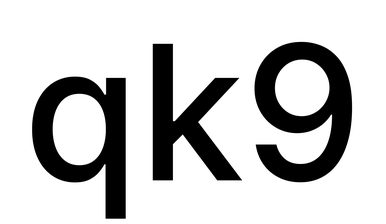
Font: Inter_Medium